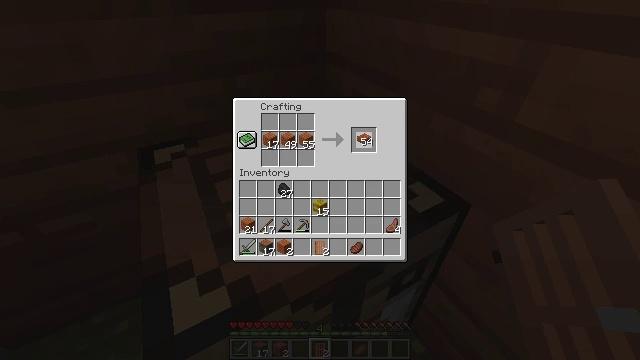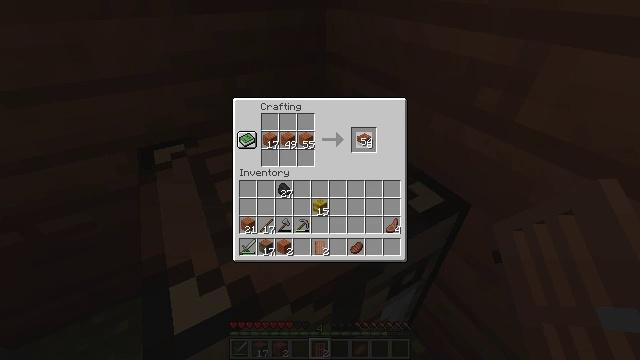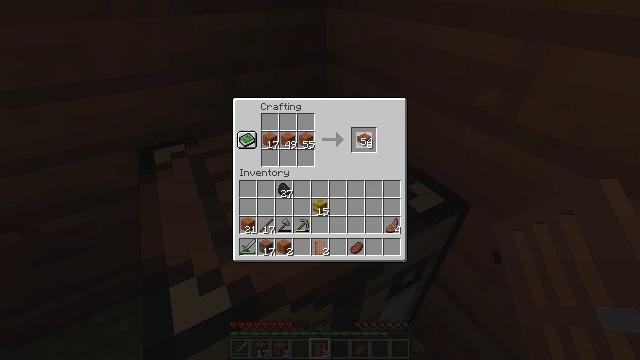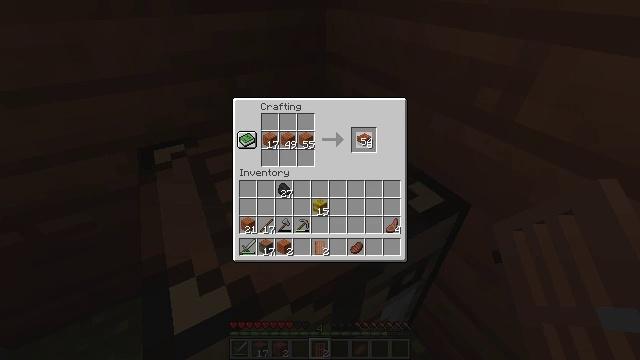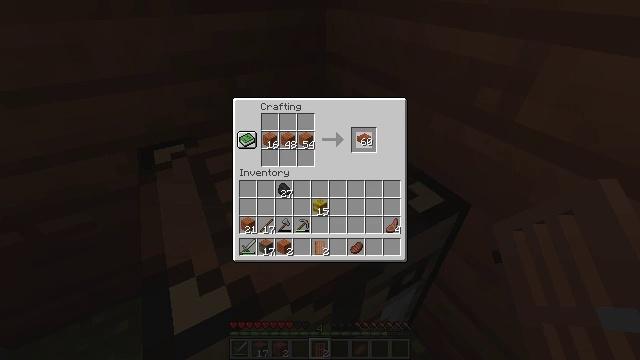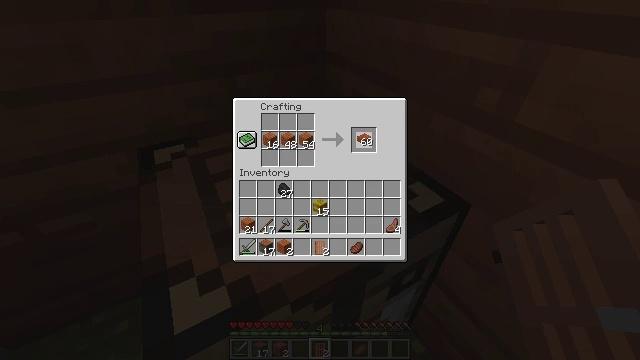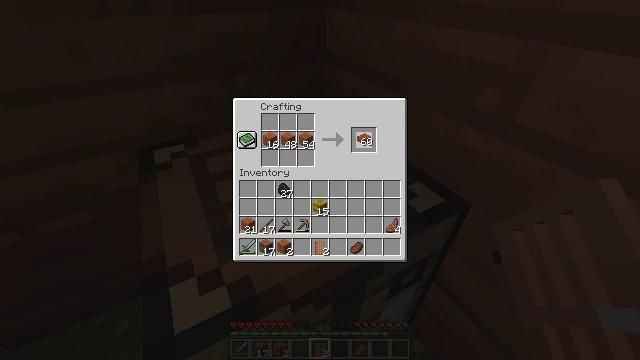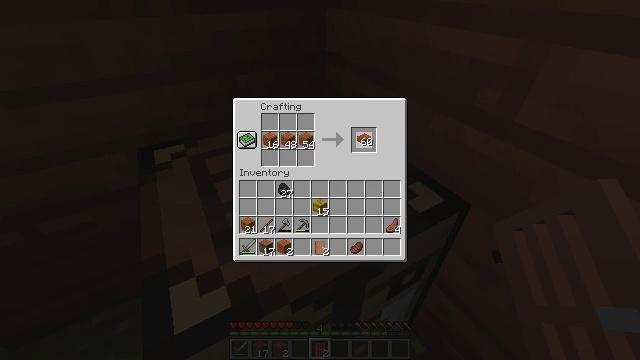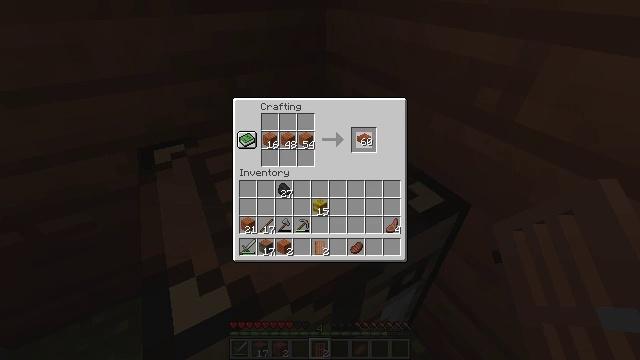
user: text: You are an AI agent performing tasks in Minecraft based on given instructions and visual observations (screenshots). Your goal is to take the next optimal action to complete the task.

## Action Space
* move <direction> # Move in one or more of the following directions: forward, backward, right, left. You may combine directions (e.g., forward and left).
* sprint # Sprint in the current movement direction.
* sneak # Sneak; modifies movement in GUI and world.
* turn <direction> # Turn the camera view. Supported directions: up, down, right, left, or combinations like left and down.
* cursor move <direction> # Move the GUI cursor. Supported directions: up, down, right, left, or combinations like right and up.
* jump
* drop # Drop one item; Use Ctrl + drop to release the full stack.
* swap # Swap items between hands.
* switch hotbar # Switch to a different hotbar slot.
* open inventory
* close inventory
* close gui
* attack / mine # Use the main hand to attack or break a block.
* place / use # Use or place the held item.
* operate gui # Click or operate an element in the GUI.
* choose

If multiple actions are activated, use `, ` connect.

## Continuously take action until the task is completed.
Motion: motion action
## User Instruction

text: Put acacia planks in the crafting grid to make an acacia slab.
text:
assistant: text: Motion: operate gui
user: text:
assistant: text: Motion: operate gui
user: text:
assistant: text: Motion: operate gui
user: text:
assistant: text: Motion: no_op
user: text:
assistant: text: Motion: operate gui
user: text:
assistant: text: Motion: operate gui
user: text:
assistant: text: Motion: no_op
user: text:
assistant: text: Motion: operate gui
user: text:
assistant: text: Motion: operate gui